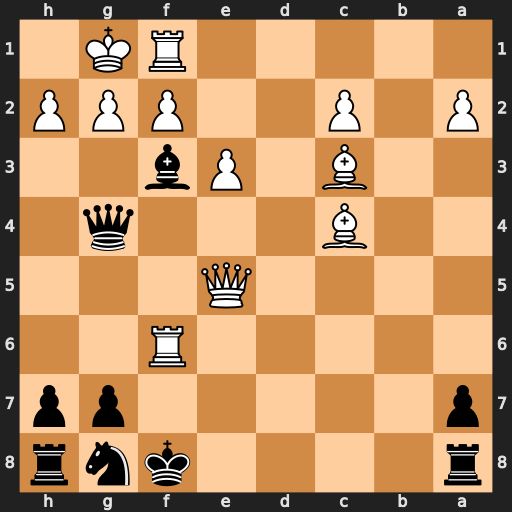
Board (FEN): r4knr/p5pp/5R2/4Q3/2B3q1/2B1Pb2/P1P2PPP/5RK1
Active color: b
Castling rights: -
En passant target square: -
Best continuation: gxf6 Qd6+ Ke8 Qe6+ Qxe6